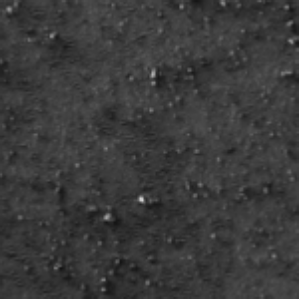
Label: frost